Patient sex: M
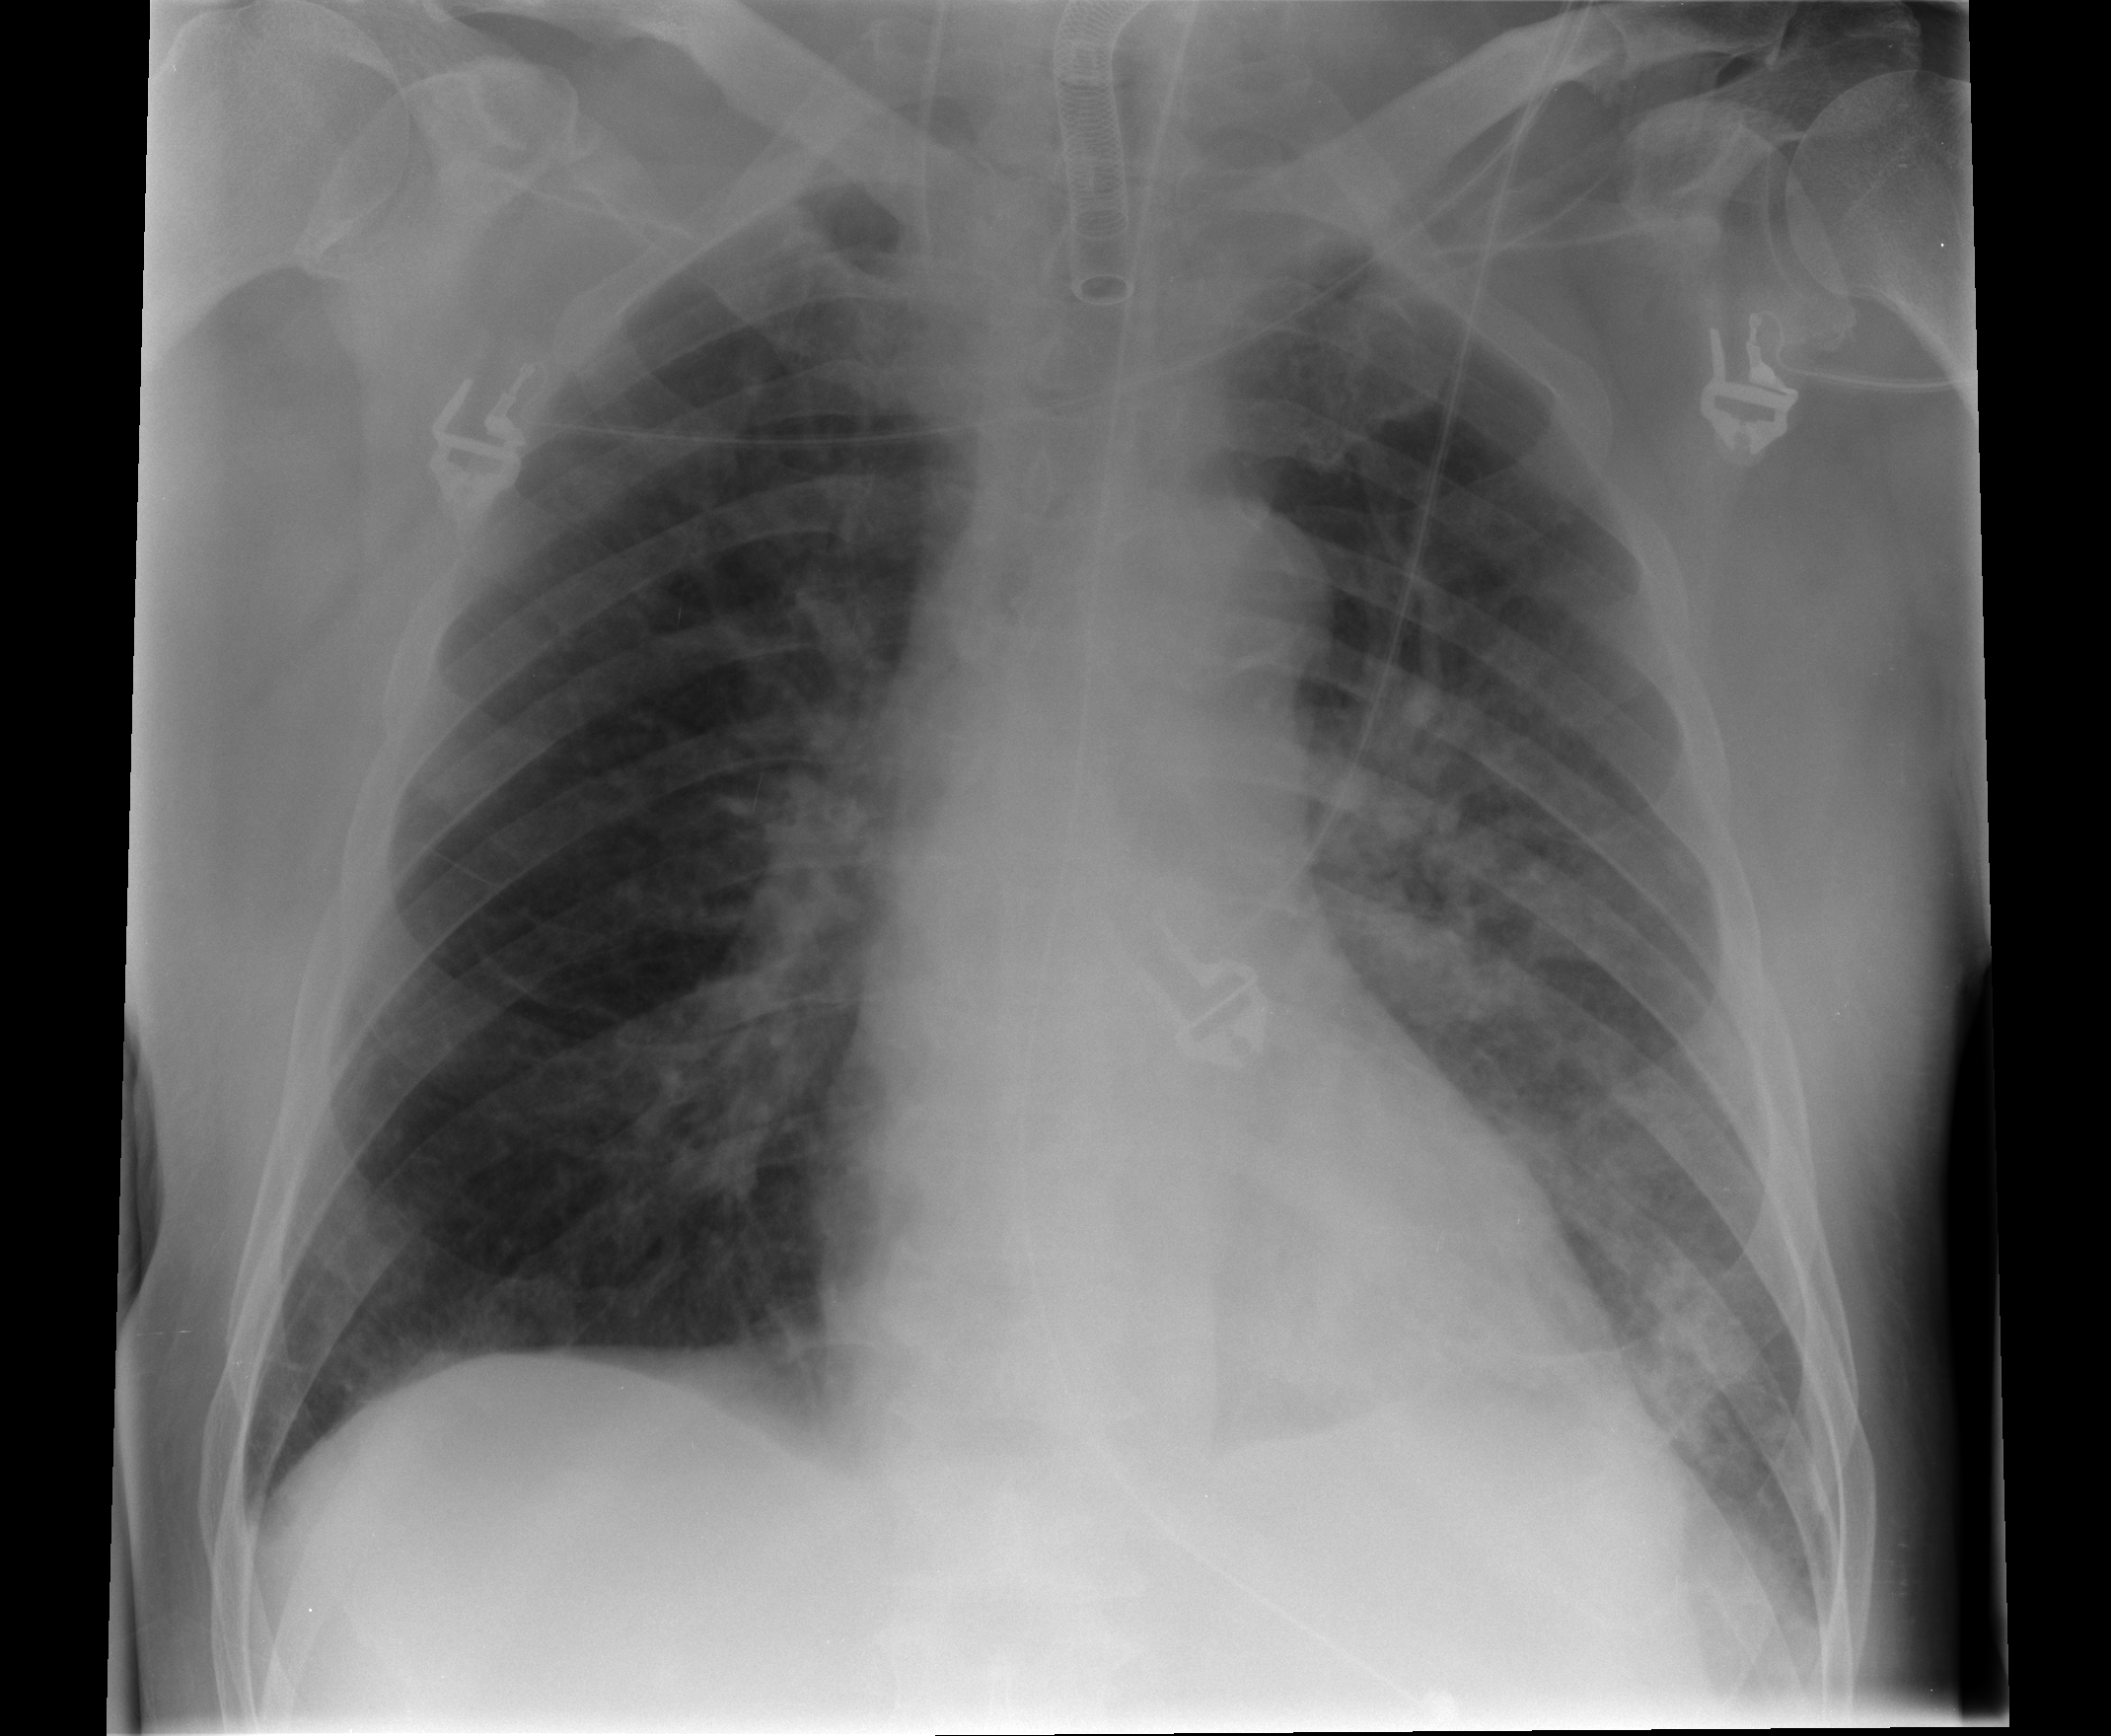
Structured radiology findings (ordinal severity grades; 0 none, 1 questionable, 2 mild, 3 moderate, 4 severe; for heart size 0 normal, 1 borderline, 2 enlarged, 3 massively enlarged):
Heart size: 1
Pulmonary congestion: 2
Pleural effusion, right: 0
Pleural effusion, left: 1
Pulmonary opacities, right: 1
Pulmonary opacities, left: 3
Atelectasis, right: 0
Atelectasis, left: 2